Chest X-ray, AP view. Patient: 52 years old, sex M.
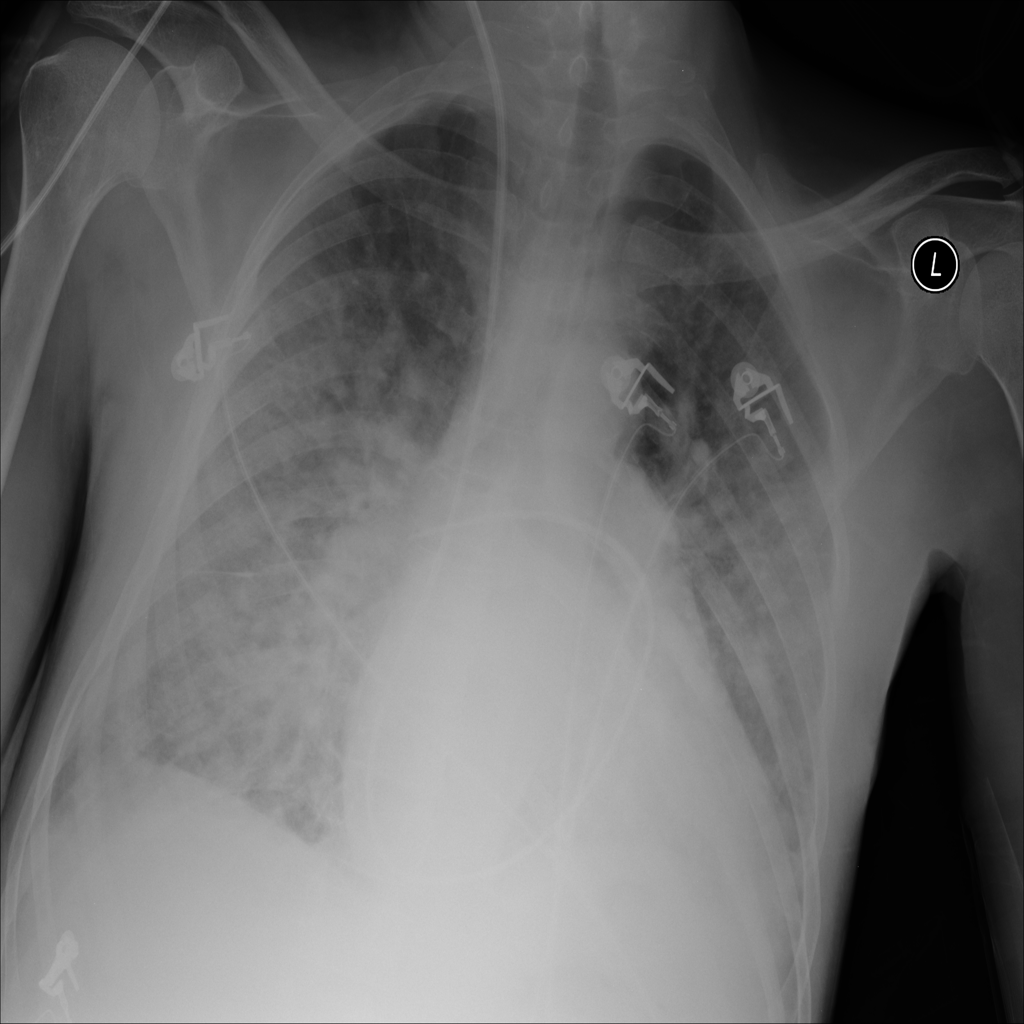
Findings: Cardiomegaly, Consolidation